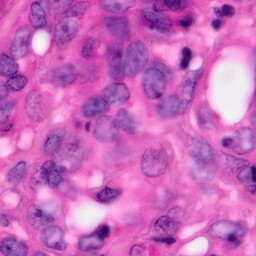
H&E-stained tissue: Pancreatic